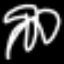
Label: palm tree